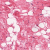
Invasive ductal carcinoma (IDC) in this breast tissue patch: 0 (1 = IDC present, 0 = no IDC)